Question: I am having trouble plotting the graph. Everytime I try to plot it, instead of a line graph, I get a histogram like this -

I have attached the link to the csv file - <URL>
First 4 lines of data
'''
Date Comid Low High Average Close Trdno Volume Turnover Company
01-01-2005 14,259.00 138.60 139.10 138.84 138.80 14.00 1,500.00 208,230.00 BRITISH AMERICAN TOBACCO BANGLADESH COMPANY LIMITED
02-01-2005 14,259.00 139.00 140.00 139.43 139.40 24.00 2,750.00 383,665.00 BRITISH AMERICAN TOBACCO BANGLADESH COMPANY LIMITED
03-01-2005 14,259.00 138.50 139.00 138.70 138.60 26.00 3,600.00 499,300.00 BRITISH AMERICAN TOBACCO BANGLADESH COMPANY LIMITED
04-01-2005 14,259.00 135.20 138.50 136.76 136.70 23.00 2,300.00 314,865.00 BRITISH AMERICAN TOBACCO BANGLADESH COMPANY LIMITED
'''
I am trying to plot the 6th column (the one titled "Close" and I typed the following commands.
'''
batbc <- read.csv("batbc.csv")
plot(batbc[, 6], type="l")
'''
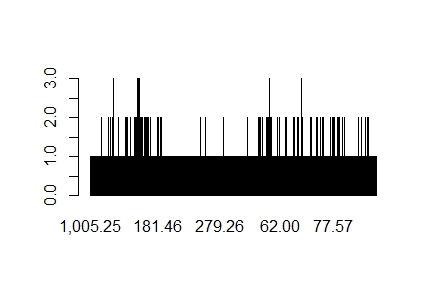
Answer: The problem is the commas as thousand separators. There are a few ways of solving this, but the neatest I've seen is from another <URL>.
For your data in particular, you need to do this:
'''
setClass("num.with.commas")
setAs("character", "num.with.commas",
function(from) as.numeric(gsub(",", "", from)))
batbc <- read.csv("batbc.csv",
colClasses = c("character", rep("num.with.commas", 7), "character"))
'''
It should then work fine.
Note with the commas in place, the numbers are treated as 'character', and then converted to factors per the default behaviour of 'read.csv'. When you try to plot a factor, you get a histogram. In that context, the 'type = "l"' is ignored with a warning.